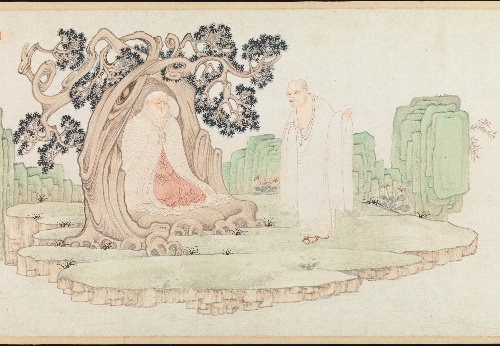
Title: 明  吳彬  十六羅漢圖  卷|The Sixteen Luohans
Artist: Wu Bin
Artist bio: active ca. 1583–1626
Date: dated 1591
Object type: Handscroll
Classification: Paintings
Medium: Handscroll; ink and color on paper
Culture: China
Period: Ming dynasty (1368–1644)
Dimensions: Image: 12 5/8 x 163 9/16 in. (32.1 x 415.4 cm)
Overall with mounting: 13 1/4 x 398 1/16 in. (33.7 x 1011.1 cm)
Department: Asian Art
Credit line: Edward Elliott Family Collection, Gift of Douglas Dillon, 1986
Accession year: 1986
Repository: Metropolitan Museum of Art, New York, NY
Tags: Men|Buddhism